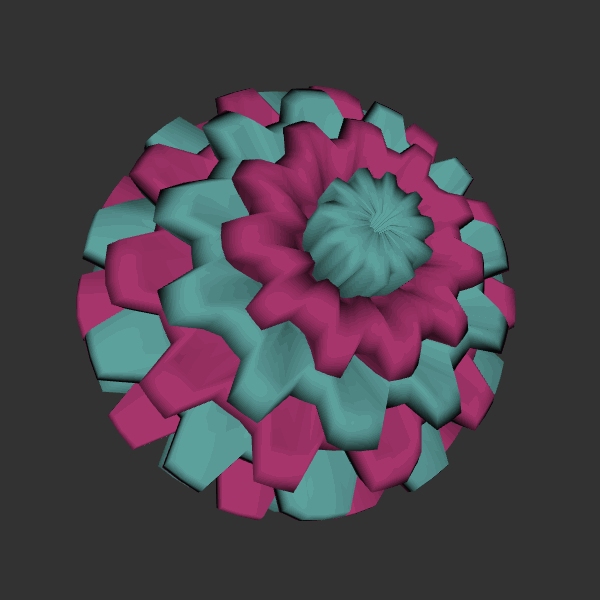
Background: dark